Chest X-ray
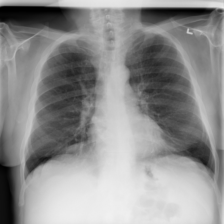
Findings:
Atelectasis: negative
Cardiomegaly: negative
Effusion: negative
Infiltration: negative
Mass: negative
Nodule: negative
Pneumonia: negative
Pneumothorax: negative
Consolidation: negative
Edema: negative
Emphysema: negative
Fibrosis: negative
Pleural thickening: negative
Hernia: negative